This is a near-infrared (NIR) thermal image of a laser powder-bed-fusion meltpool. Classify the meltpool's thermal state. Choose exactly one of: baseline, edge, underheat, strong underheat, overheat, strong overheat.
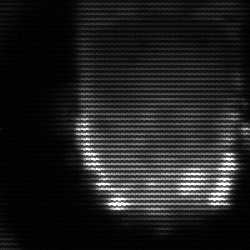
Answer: baseline